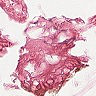
Metastatic tissue present: no